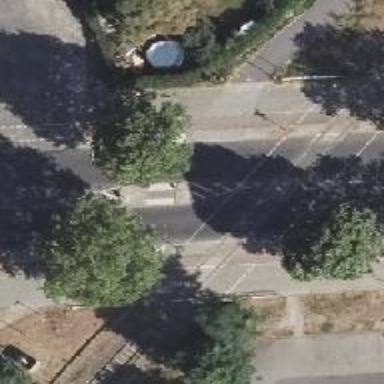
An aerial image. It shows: Unmarked crossing with pedestrian island.